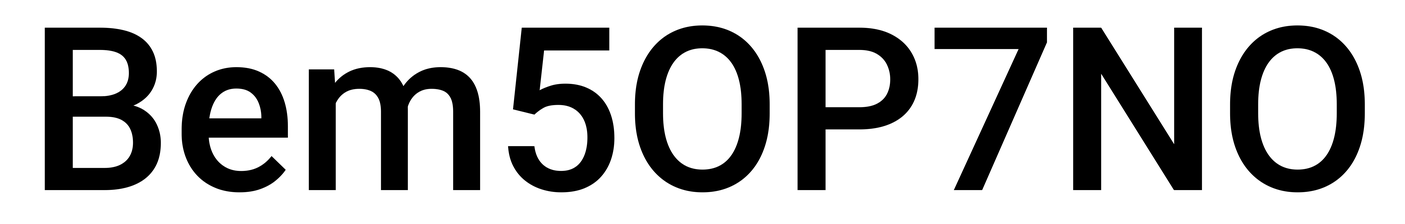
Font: Roboto_Medium